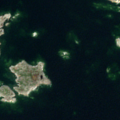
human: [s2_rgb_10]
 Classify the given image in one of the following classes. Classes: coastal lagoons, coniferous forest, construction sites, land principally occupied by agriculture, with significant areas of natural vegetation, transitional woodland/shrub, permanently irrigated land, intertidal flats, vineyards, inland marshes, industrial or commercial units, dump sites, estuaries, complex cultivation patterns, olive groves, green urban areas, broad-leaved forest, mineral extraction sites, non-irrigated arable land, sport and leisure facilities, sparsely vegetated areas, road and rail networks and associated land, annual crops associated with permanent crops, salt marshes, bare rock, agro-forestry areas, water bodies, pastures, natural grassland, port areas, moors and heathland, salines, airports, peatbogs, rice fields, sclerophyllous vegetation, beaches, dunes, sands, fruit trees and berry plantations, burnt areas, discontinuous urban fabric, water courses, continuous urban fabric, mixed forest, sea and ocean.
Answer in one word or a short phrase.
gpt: sea and ocean